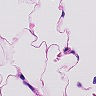
Metastatic tissue present: no